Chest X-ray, AP view. Patient: 62 years old, sex F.
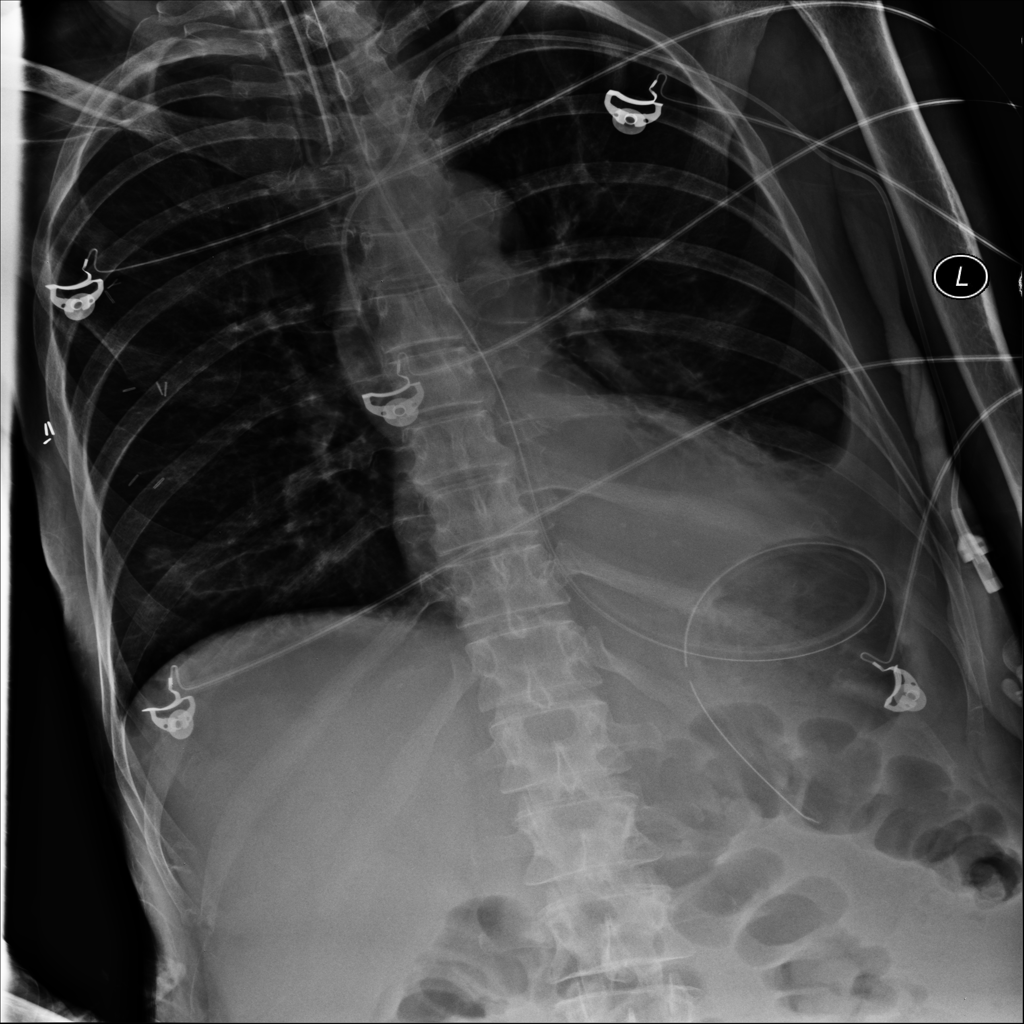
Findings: No Finding